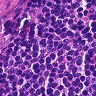
Metastatic tissue present: no